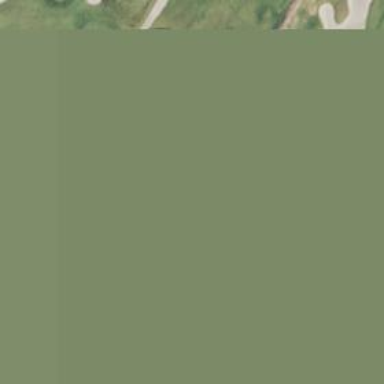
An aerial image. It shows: Grassy area designated as golf fairway.